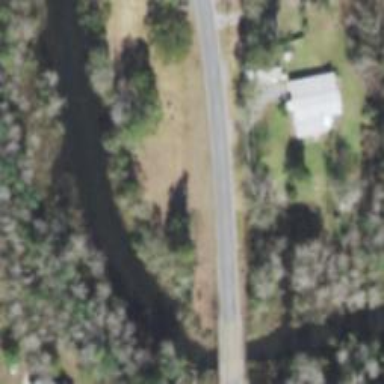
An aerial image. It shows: Abandoned road.